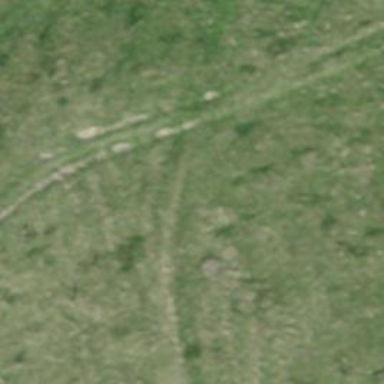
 making the path very difficult to traverse."